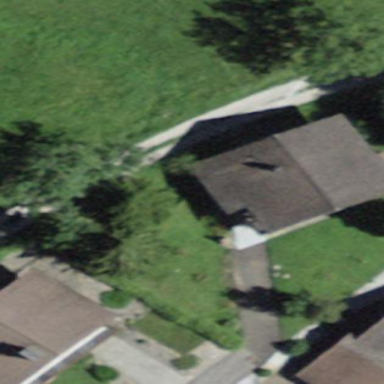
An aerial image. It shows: Simple house.